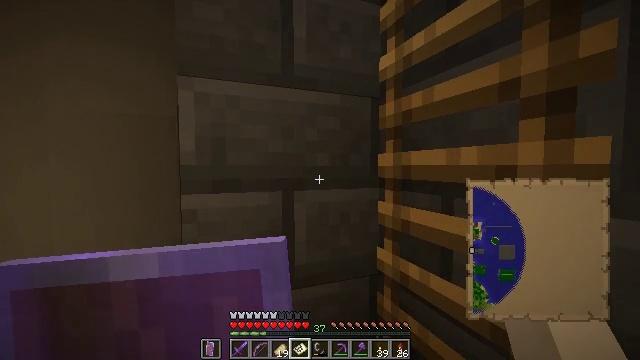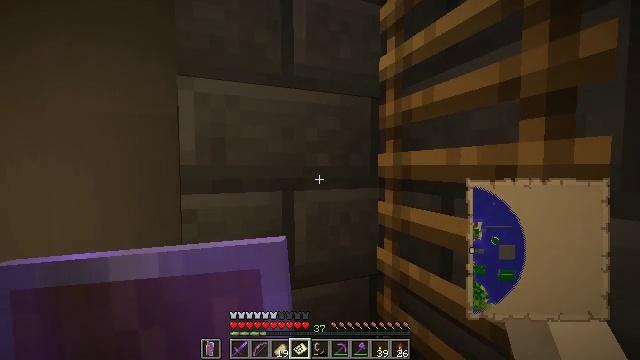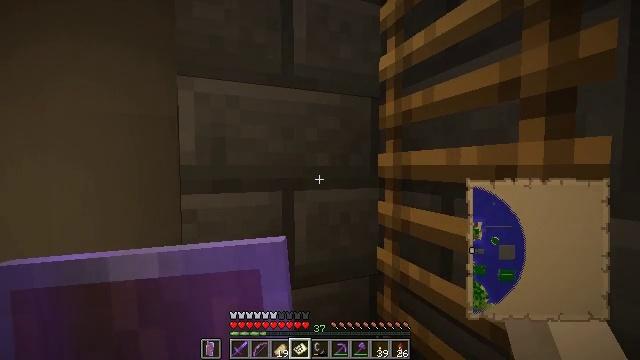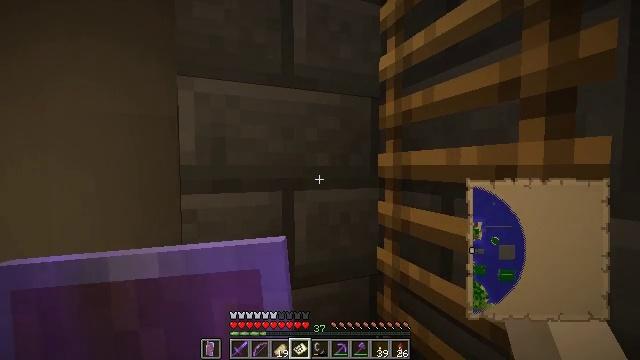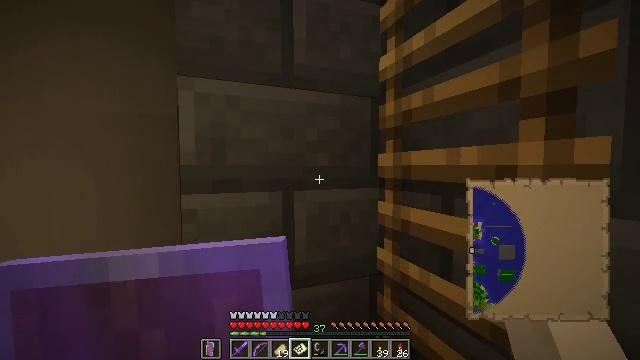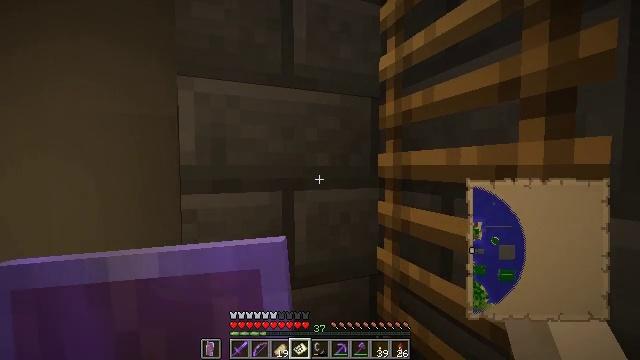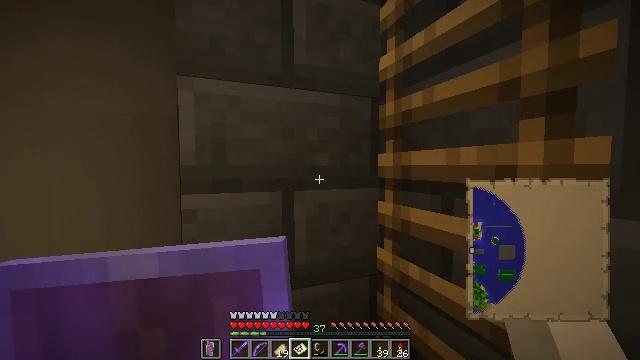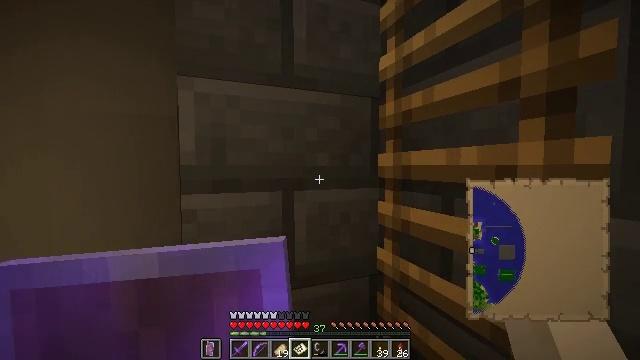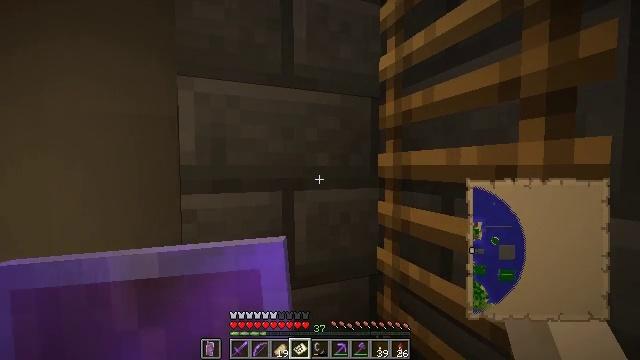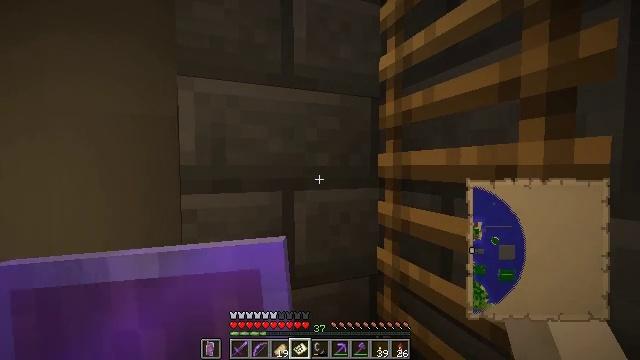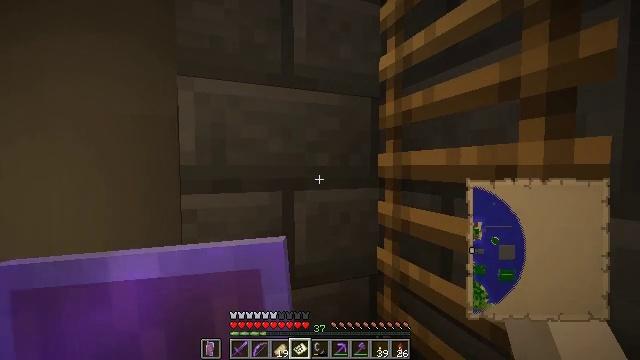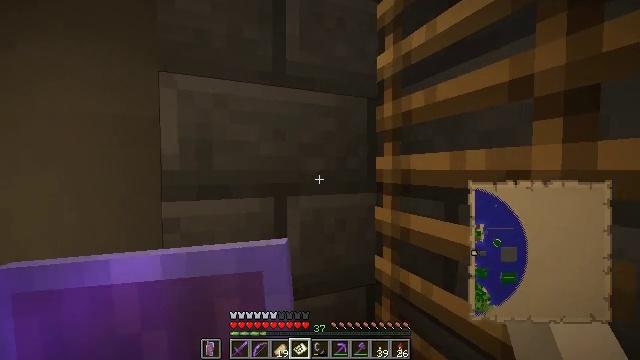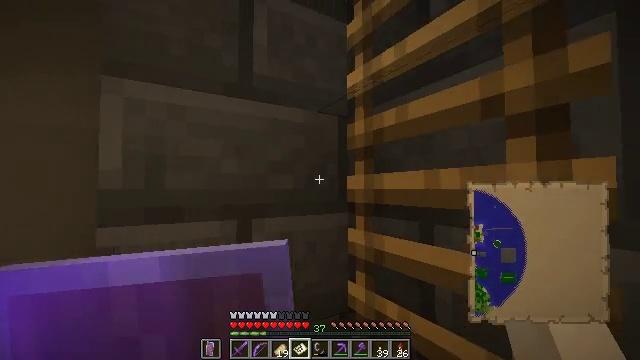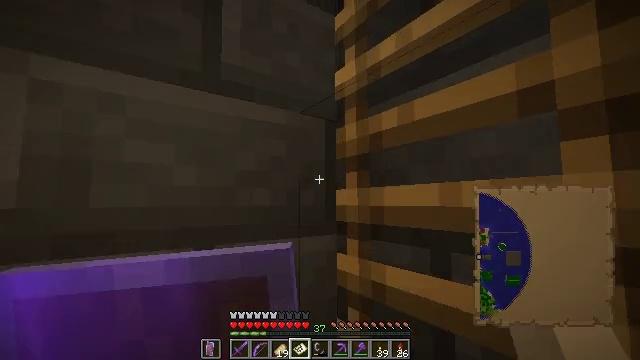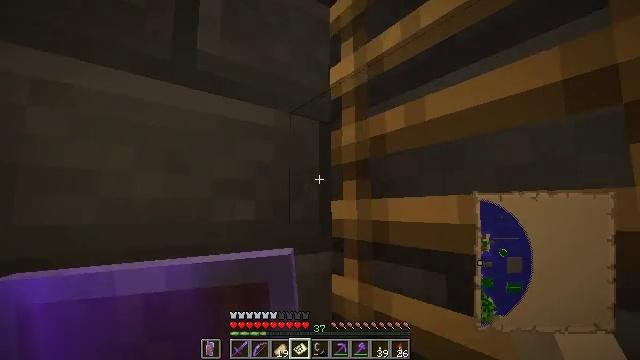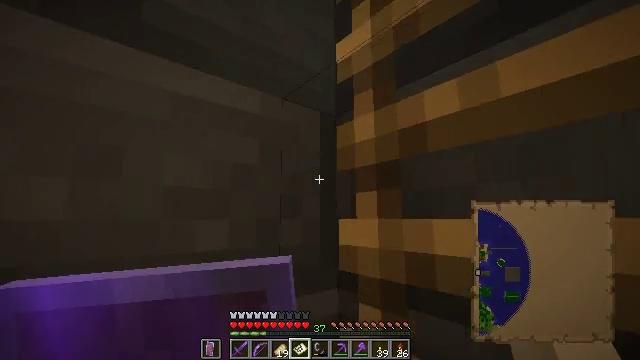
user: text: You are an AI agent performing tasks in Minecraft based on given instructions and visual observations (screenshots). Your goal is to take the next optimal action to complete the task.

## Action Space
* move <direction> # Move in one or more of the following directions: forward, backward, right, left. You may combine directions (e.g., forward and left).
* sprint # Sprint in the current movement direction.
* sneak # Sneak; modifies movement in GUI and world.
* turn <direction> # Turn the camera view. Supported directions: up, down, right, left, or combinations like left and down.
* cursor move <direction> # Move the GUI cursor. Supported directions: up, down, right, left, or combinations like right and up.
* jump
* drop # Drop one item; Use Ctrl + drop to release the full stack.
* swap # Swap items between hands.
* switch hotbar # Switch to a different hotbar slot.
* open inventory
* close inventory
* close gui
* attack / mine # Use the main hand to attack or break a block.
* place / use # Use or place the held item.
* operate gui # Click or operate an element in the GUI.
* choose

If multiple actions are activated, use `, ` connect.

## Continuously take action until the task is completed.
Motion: motion action
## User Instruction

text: Break the bone block to gather material.
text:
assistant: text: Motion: no_op
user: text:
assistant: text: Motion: no_op
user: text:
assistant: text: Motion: no_op
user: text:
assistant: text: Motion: no_op
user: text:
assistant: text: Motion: no_op
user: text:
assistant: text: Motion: no_op
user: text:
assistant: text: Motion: no_op
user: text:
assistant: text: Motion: no_op
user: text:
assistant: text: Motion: no_op
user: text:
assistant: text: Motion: no_op
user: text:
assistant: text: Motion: move forward, turn right
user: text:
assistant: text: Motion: move forward, turn right and up
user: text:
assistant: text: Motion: move forward, turn right and up
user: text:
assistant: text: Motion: move forward, turn right and up
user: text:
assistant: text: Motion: move forward, turn right and up
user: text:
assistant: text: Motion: move forward, turn right and up
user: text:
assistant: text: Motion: move forward, turn right and up
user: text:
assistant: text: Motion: move forward, sprint, turn right and up
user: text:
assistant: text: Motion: move forward, sprint, turn right and up
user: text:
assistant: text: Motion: move forward, sprint, turn right and up
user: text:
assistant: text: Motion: move forward, sprint, turn right and up
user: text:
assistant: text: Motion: move forward, sprint, turn right and up
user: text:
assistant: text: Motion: move forward, sprint, turn up
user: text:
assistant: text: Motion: move forward, sprint, turn up
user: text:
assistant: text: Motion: move forward, sprint, turn up
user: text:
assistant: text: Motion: move forward, sprint, turn up
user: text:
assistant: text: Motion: move forward, sprint, turn up
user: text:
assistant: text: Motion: move forward, sprint, turn up
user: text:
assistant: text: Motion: move forward, sprint, turn up
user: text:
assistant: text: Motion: move forward, sprint, turn up